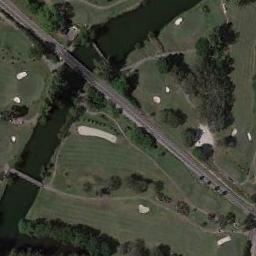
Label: golf_course